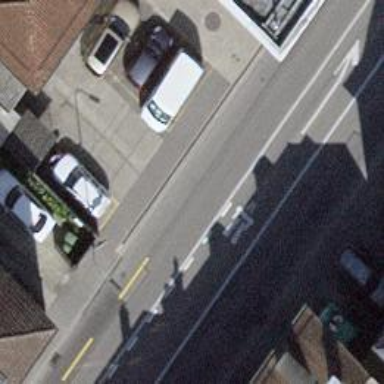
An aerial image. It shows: Tertiary road with asphalt surface. There are sidewalks on both sides and dedicated cycle lane on the left.